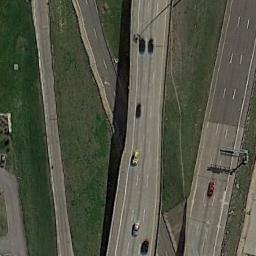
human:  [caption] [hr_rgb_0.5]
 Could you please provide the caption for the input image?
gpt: The overpass is next to the grass with some cars .

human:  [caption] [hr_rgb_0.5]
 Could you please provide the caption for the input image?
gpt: Several cars are on the overpass .

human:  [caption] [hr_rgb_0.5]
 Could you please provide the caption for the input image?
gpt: The overpass is over the roads on the lawn .

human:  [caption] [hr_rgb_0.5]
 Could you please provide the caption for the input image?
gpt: The overpass is divided into three roads .

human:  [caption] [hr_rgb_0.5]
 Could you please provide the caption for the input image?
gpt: There are green meadows beside the overpass .